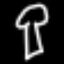
Label: mushroom